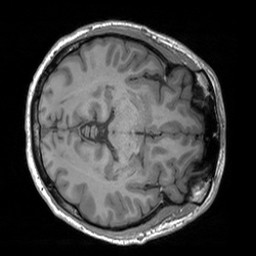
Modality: T1w
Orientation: axial
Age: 36
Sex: male
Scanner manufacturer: siemens
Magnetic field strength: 3 T
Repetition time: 1.9 s
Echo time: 0.00252 s